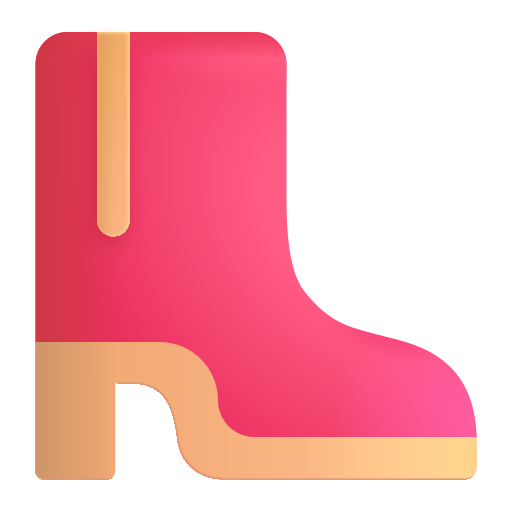
womans boot color